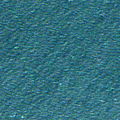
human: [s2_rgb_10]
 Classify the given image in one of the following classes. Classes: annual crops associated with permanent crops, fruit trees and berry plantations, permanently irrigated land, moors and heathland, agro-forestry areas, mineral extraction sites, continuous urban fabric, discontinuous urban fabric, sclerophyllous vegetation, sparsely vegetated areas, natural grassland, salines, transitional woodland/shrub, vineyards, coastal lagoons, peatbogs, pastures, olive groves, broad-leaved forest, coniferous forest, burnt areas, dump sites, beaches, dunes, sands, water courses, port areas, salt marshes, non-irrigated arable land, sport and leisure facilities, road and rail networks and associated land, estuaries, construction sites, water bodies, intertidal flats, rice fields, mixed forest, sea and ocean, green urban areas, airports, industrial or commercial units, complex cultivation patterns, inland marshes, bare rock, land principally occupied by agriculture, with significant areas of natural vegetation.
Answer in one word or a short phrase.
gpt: sea and ocean